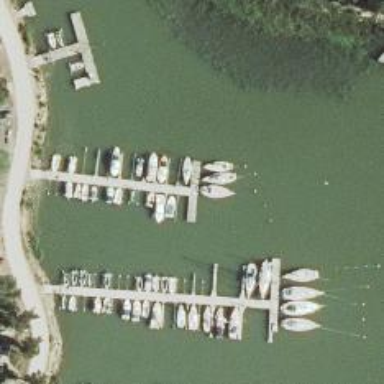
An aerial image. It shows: Pier with mooring facilities.